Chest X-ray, AP view. Patient: 67 years old, sex M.
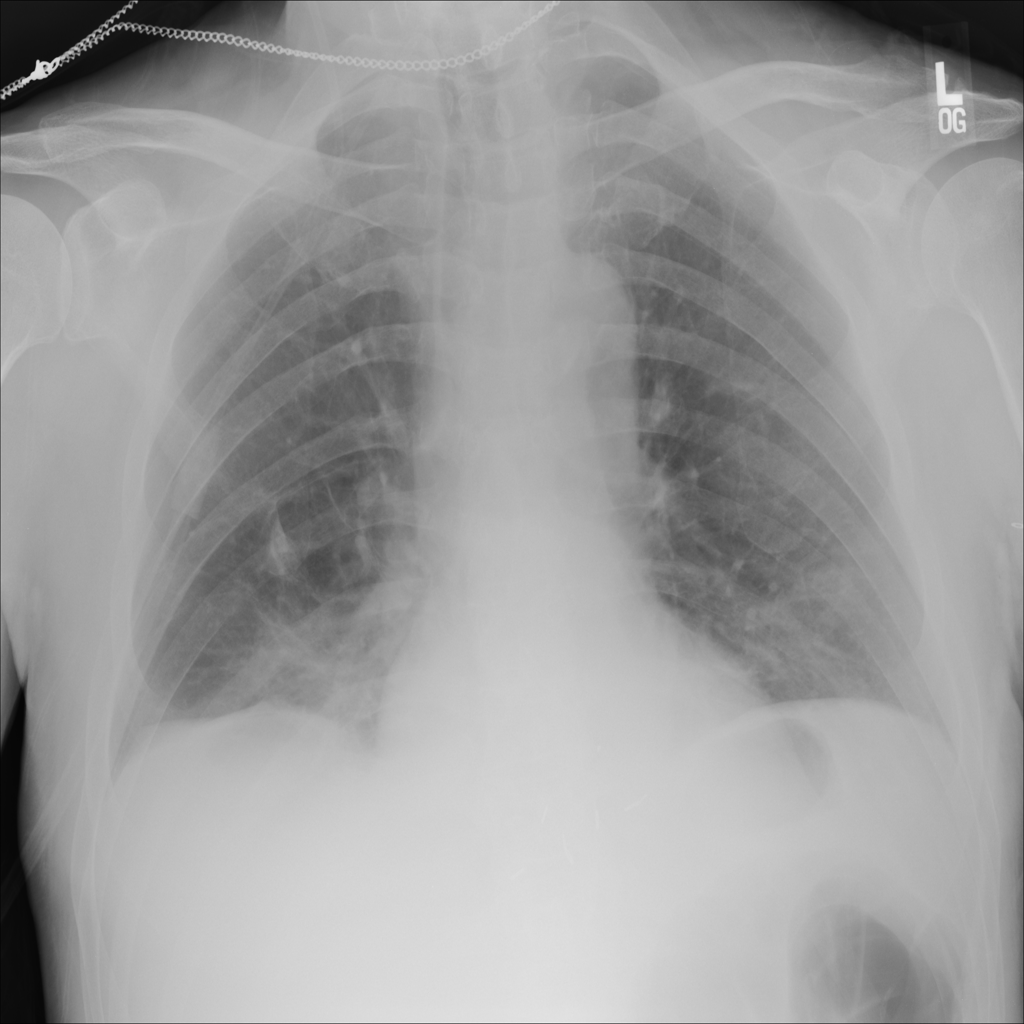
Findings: No Finding